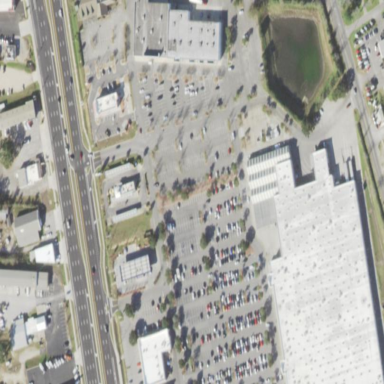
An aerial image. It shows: Commercial area.